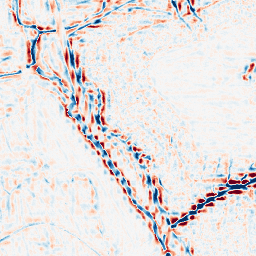
Category: wavelet
Decomposition family: wavelet_reverse_biorthogonal
Decomposition parameters: wavelet: rbio1.3
level: 3
Upsampling method: bspline
Upsampling parameters: scale: 8
Upsampling scale: 8